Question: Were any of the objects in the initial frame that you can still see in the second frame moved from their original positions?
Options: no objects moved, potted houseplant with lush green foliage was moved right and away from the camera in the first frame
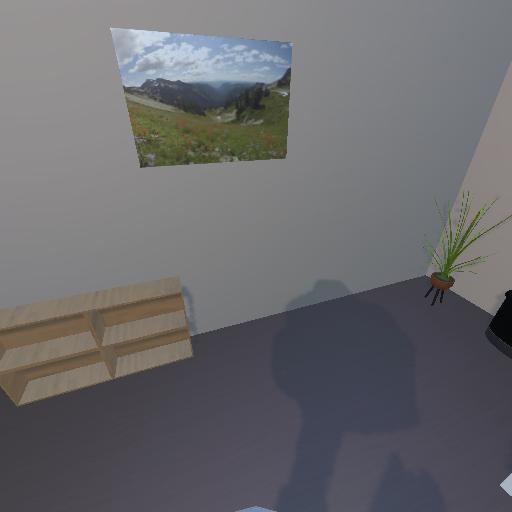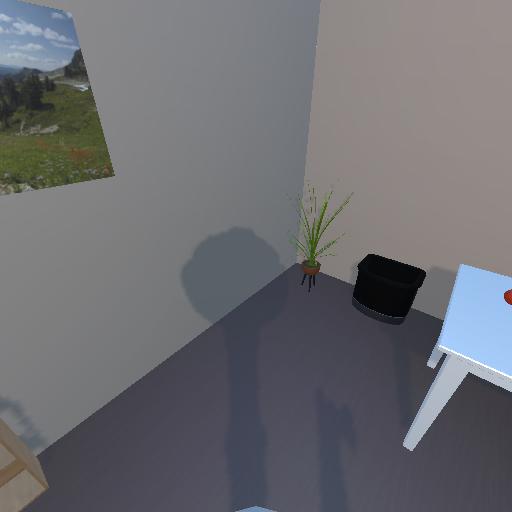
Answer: no objects moved